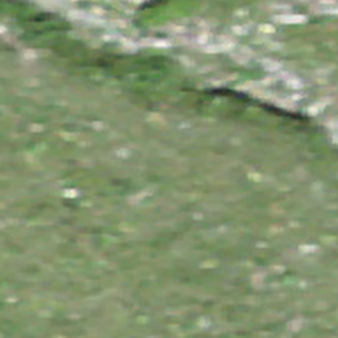
Label: other